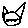
Label: cat